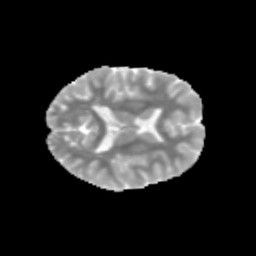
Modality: MD
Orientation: axial
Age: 10
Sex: male
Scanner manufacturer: siemens
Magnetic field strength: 3 T
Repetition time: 3.8 s
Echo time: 0.07 s